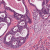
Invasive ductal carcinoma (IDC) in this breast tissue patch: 0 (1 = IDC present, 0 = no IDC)